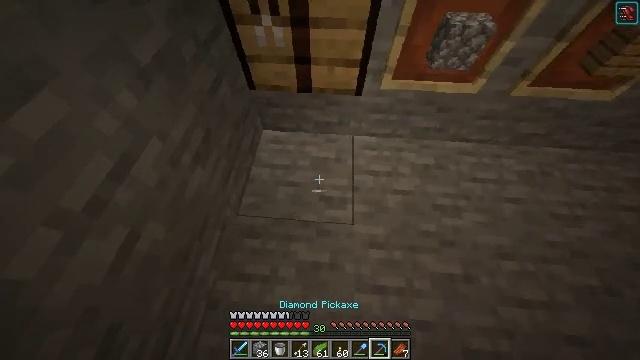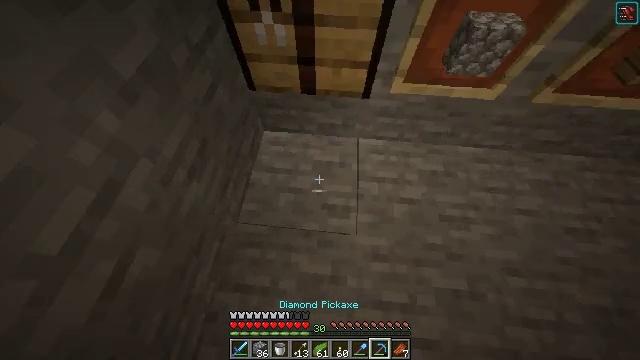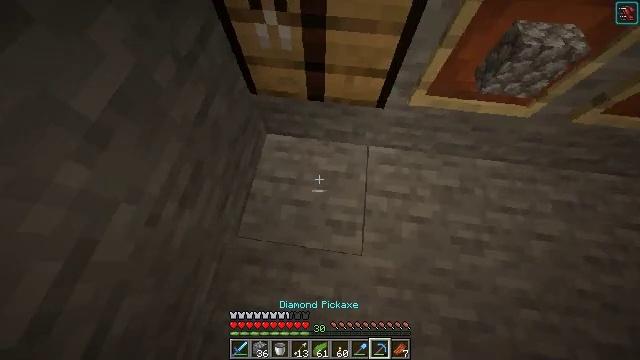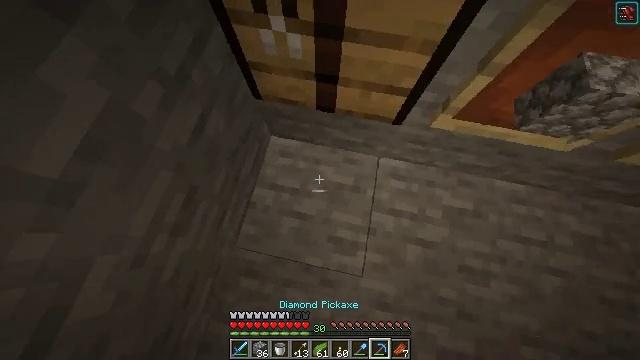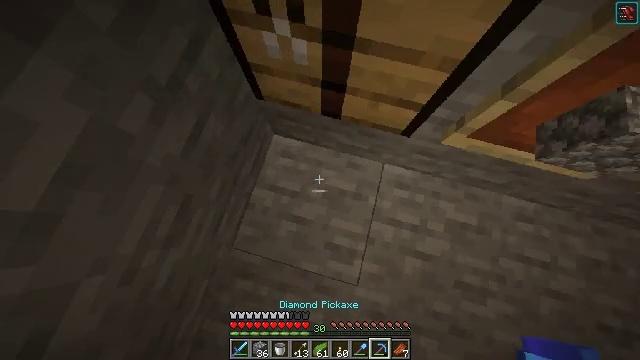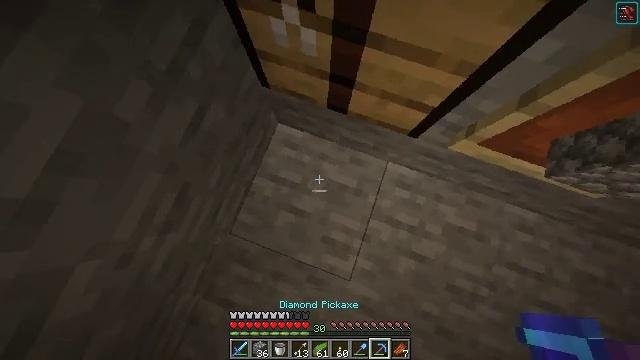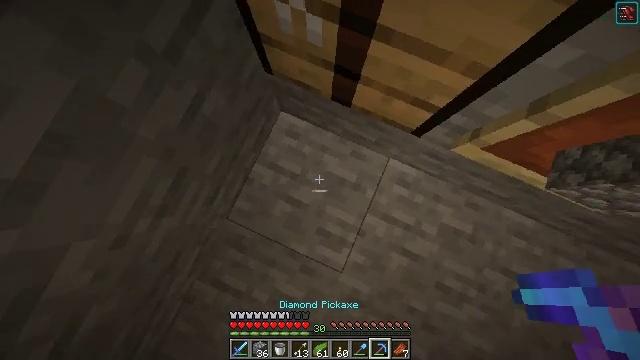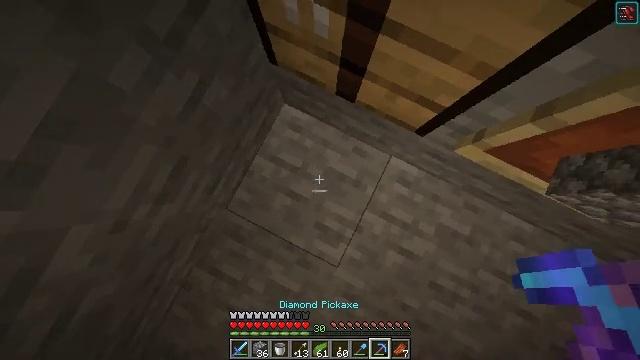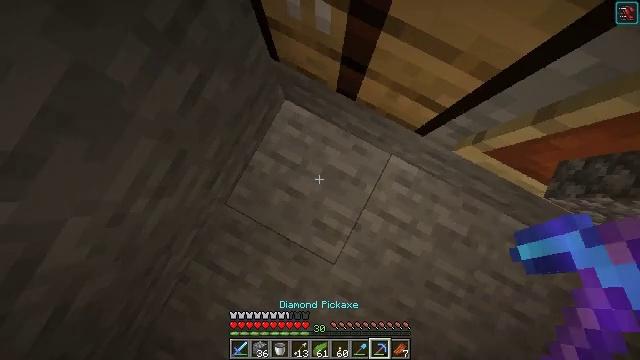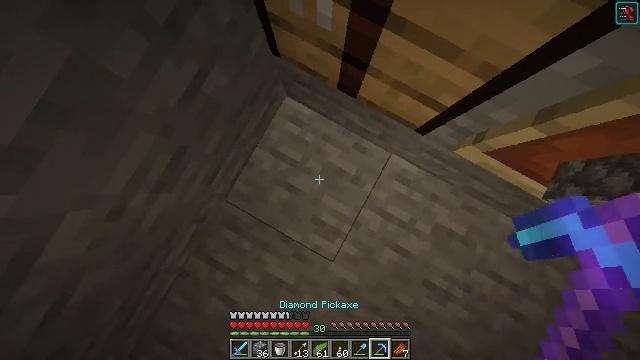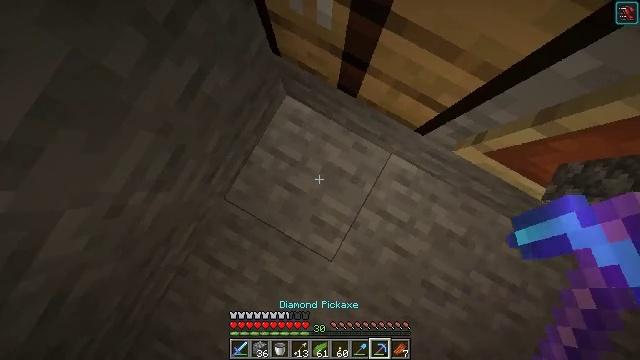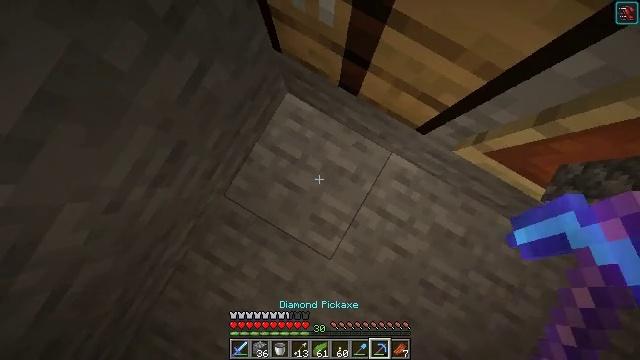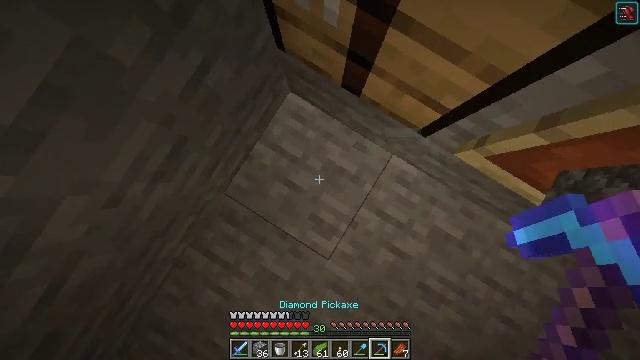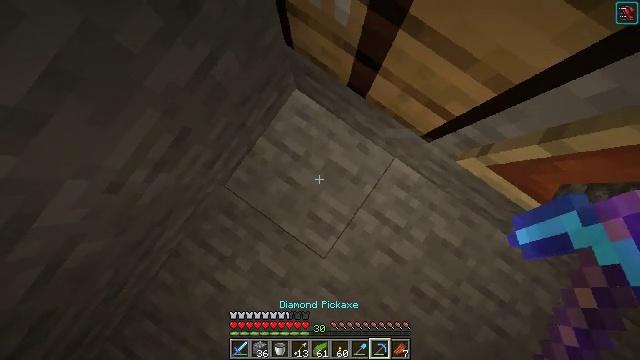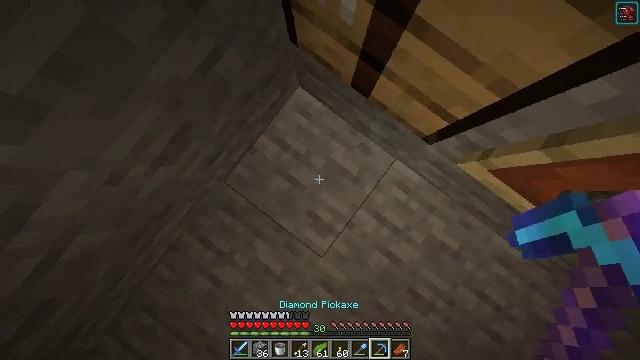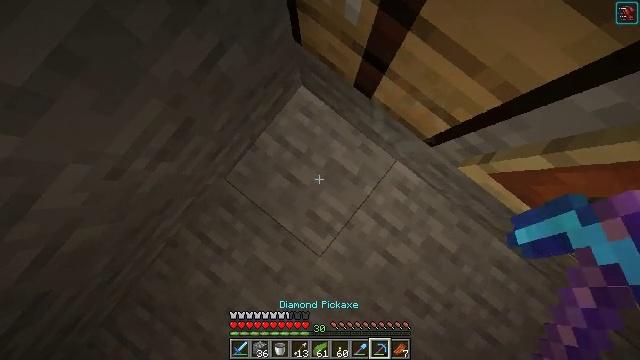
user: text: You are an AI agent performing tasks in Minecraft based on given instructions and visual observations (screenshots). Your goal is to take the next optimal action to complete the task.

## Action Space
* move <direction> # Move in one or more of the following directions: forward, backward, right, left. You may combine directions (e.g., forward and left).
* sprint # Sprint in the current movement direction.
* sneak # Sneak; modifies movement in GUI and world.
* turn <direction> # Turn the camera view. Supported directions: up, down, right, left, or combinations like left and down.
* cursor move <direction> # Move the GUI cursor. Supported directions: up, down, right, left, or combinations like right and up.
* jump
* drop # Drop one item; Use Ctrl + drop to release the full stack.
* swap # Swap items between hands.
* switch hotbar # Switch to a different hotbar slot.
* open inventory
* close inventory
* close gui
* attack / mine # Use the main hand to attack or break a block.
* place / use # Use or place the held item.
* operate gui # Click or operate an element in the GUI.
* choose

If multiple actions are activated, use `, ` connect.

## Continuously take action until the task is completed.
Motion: motion action
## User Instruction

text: Gather stone slabs for reuse.
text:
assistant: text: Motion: move forward, turn left and down
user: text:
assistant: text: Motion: move forward, turn left and down
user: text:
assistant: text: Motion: turn left and down
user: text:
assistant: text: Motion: turn left and down
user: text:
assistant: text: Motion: turn left and down
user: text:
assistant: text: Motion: turn left and down
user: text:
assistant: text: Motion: turn left and down
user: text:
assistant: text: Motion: turn left
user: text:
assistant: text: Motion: no_op
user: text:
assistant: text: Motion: no_op
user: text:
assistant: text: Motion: no_op
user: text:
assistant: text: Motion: turn left
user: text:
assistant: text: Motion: turn left
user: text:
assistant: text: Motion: turn left
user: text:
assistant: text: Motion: turn left
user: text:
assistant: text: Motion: attack / mine
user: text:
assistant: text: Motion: attack / mine
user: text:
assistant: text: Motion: attack / mine
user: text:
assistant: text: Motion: attack / mine
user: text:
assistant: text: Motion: attack / mine
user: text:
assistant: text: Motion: no_op
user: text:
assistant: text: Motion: no_op
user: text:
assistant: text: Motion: no_op
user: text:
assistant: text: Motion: no_op
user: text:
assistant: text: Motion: no_op
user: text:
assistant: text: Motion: no_op
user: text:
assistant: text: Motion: no_op
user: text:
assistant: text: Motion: no_op
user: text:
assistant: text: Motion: attack / mine
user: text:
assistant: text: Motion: attack / mine